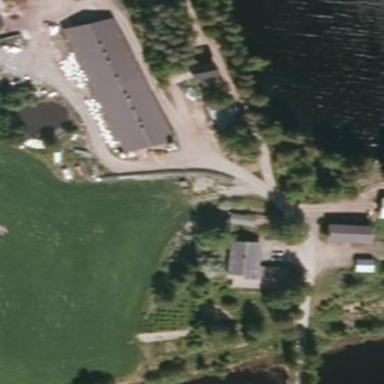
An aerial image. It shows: Farm with farmyard.